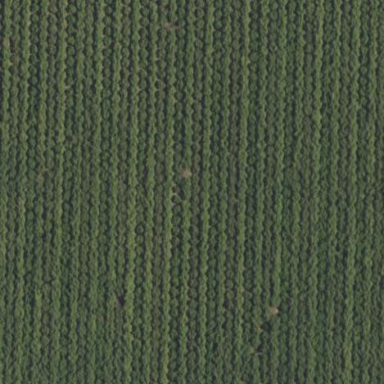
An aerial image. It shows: Almond orchard with rows of almond trees.